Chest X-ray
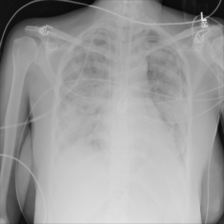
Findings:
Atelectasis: negative
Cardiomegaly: negative
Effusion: negative
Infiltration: negative
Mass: negative
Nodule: negative
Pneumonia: negative
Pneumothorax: negative
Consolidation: negative
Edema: negative
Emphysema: negative
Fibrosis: negative
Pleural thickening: negative
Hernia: negative